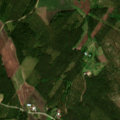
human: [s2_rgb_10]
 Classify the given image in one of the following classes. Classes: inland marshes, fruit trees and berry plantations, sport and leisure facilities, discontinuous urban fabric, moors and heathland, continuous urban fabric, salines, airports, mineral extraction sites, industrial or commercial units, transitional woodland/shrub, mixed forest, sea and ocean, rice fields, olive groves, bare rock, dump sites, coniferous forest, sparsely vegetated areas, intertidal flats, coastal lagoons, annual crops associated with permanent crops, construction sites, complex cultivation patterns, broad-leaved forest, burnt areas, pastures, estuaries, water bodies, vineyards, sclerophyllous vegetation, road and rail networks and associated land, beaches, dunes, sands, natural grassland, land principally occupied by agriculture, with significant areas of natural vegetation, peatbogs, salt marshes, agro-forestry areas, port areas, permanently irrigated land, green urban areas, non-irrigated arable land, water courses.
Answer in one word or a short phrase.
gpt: non-irrigated arable land, land principally occupied by agriculture, with significant areas of natural vegetation, coniferous forest